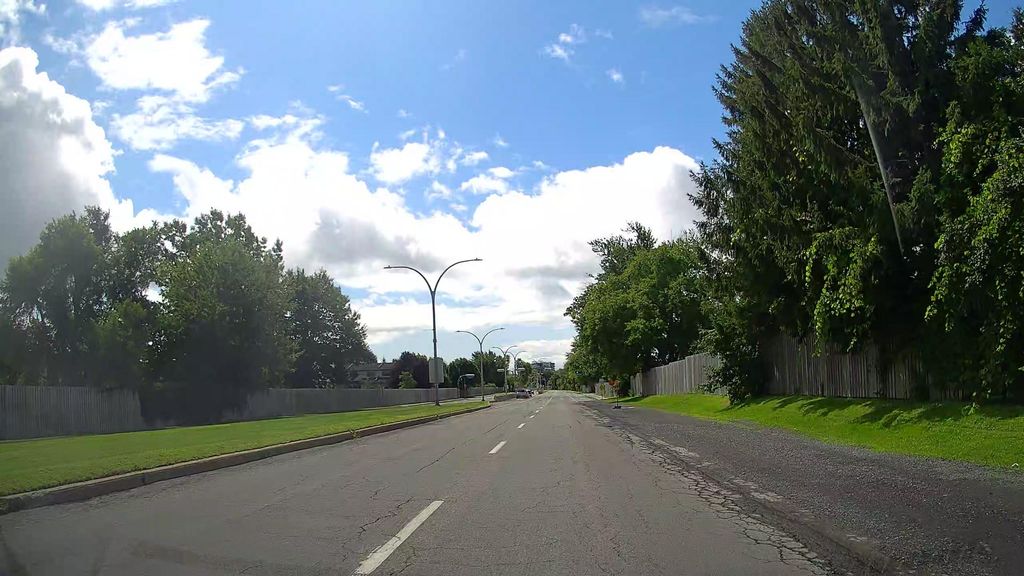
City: montreal